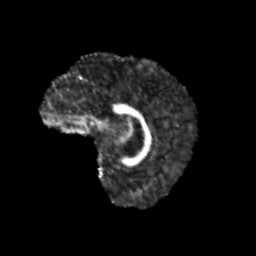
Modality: FA
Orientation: sagittal
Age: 11
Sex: female
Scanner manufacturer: siemens
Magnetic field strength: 3 T
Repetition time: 3.8 s
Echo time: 0.07 s